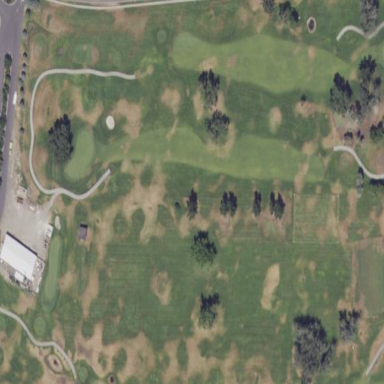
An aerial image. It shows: Driving range for golf practice.